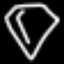
Label: diamond